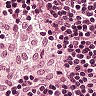
Metastatic tissue present: no